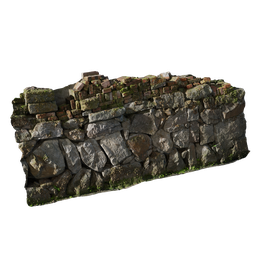
Label: architecture